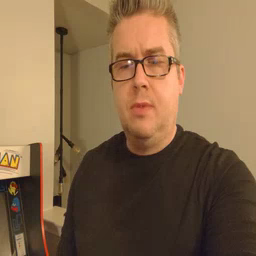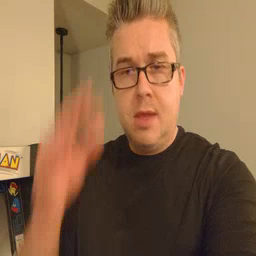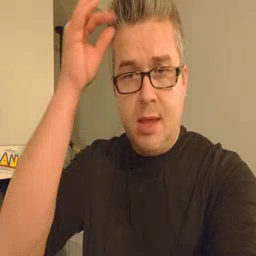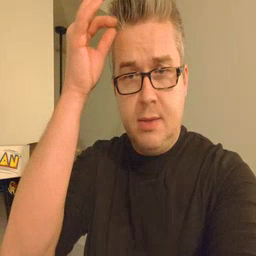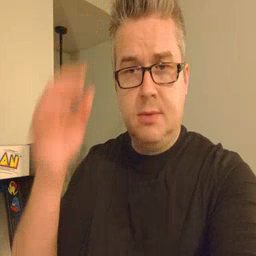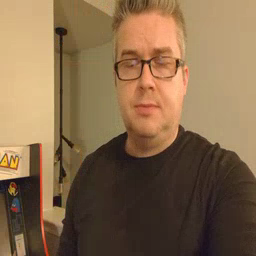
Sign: hair